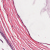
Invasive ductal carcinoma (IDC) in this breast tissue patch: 0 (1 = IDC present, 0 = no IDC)